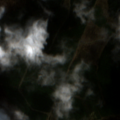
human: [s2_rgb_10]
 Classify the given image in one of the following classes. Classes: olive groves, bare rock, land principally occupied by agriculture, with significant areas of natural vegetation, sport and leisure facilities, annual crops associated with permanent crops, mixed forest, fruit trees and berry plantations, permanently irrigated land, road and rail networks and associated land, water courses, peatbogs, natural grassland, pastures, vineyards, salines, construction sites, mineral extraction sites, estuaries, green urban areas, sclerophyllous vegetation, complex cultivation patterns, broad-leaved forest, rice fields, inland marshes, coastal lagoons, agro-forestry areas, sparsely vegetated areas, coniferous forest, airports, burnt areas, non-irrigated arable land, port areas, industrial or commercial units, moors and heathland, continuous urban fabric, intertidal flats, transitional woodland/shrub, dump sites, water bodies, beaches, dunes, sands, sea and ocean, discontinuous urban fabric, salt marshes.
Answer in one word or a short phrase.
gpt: pastures, coniferous forest, moors and heathland, transitional woodland/shrub, peatbogs